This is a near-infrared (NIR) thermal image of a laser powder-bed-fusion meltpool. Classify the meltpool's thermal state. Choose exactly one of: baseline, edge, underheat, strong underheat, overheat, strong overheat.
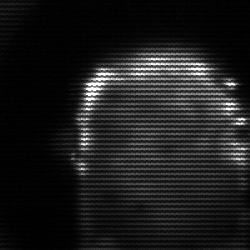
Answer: baseline